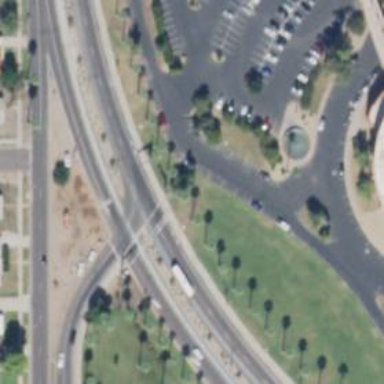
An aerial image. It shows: Asphalt road junction at the secondary level.